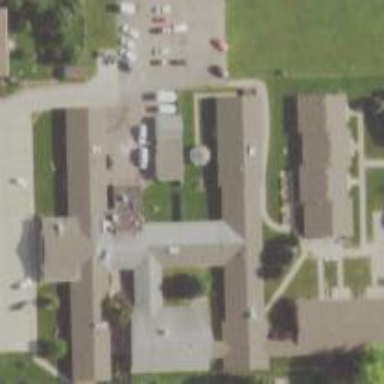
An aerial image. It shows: Nursing home.